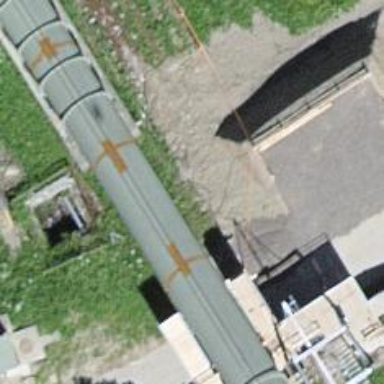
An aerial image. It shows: Aqueduct bridge carrying water pipeline.